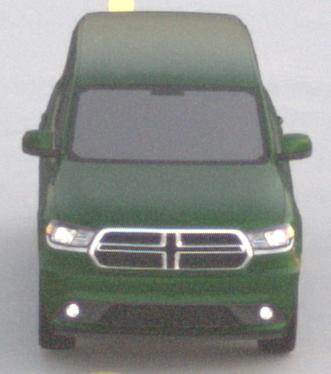
Make: Dodge
Model: Durango
Detailed model: Gen. 3
Model produced from: 2010
Doors: 5
Color: green
Road condition: dry road
Daytime: sunrise or sunset
Contrast: low contrast